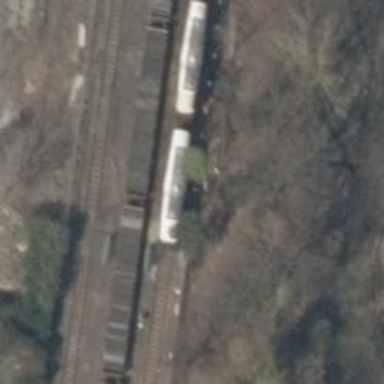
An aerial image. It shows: Railway yard used for servicing trains.